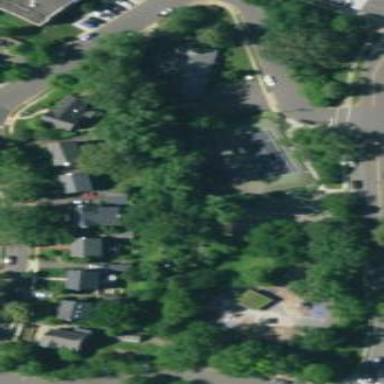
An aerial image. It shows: Sidewalk along the footway.